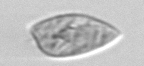
Label: Prorocentrum_dentatum